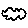
Label: cloud